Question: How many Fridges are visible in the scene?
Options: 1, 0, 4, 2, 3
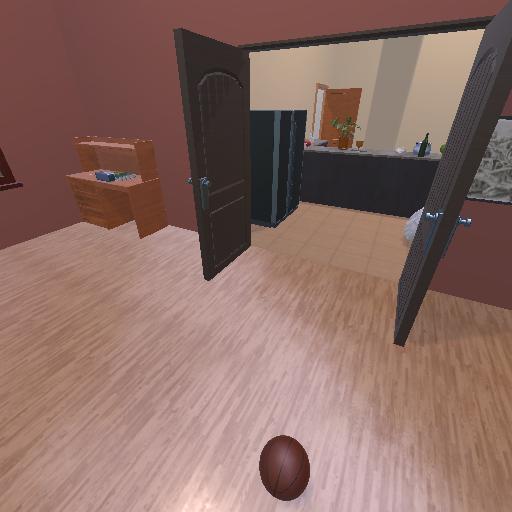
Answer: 1